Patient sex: M
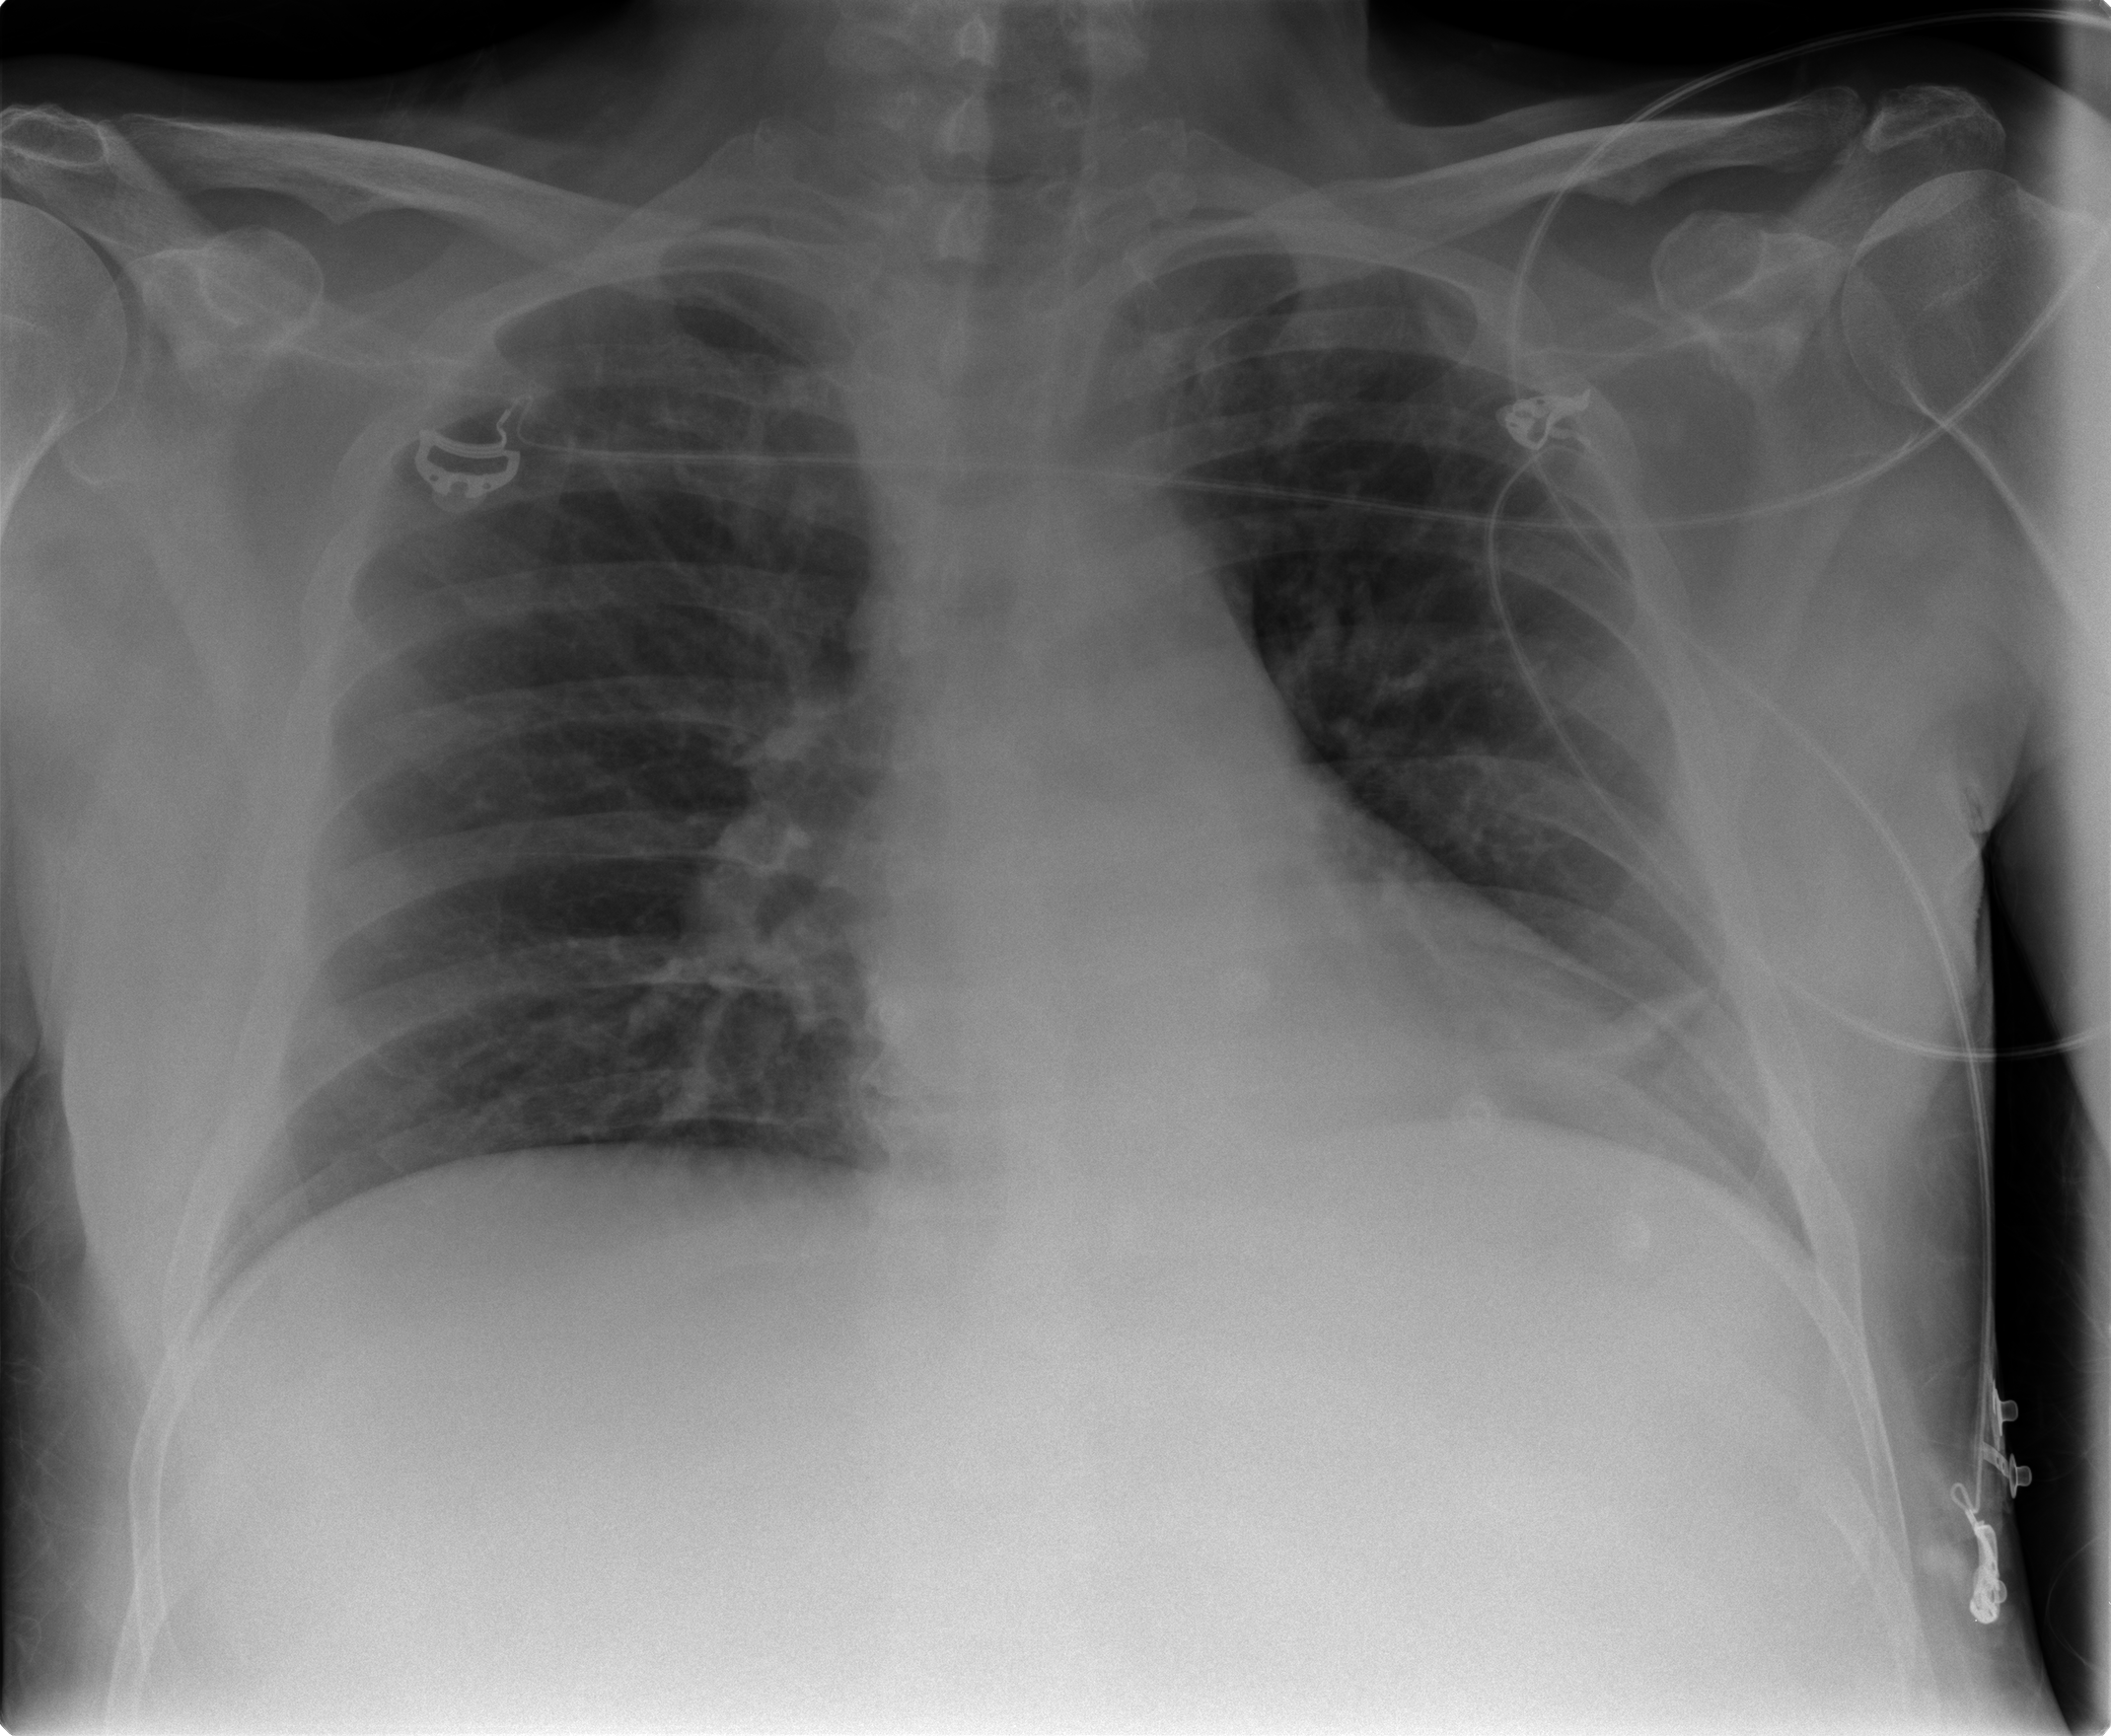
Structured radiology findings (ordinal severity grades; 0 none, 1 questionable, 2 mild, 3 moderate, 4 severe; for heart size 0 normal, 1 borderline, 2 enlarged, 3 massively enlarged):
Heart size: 0
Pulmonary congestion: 0
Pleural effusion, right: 0
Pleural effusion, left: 0
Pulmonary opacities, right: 0
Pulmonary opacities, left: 0
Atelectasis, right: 0
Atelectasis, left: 2